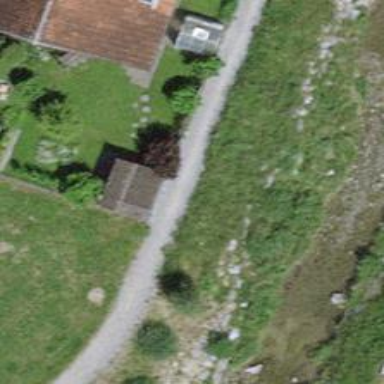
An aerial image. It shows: Unpaved footway.